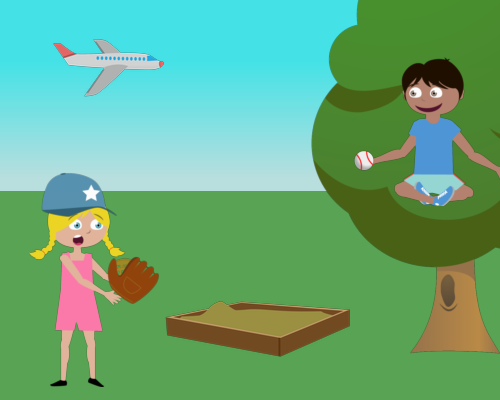
right side big bushy tree on left side top medium plane facing right and on the tree is a boy sitting yoga style facing left smile with ball in left hand and middle grass left from tree is a sandbox medium size left side is a big girl facing right open mouth arms out blue hat on and glove in hands